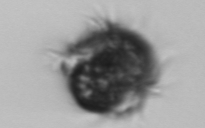
Label: Mesodinium